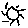
Label: sun